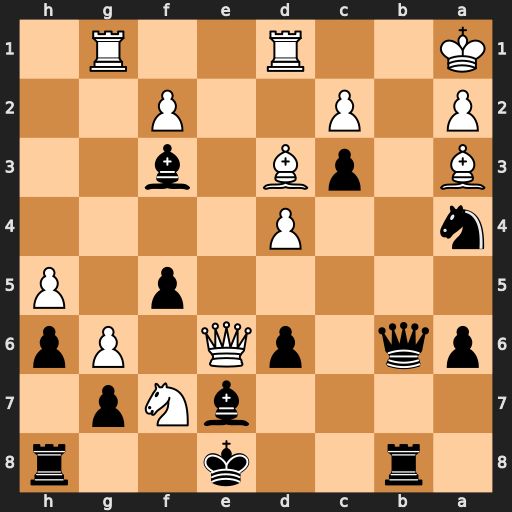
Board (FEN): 1r2k2r/4bNp1/pq1pQ1Pp/5p1P/n2P4/B1pB1b2/P1P2P2/K2R2R1
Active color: b
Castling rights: k
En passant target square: -
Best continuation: Qb2+ Bxb2 cxb2+ Kb1 Nc3#